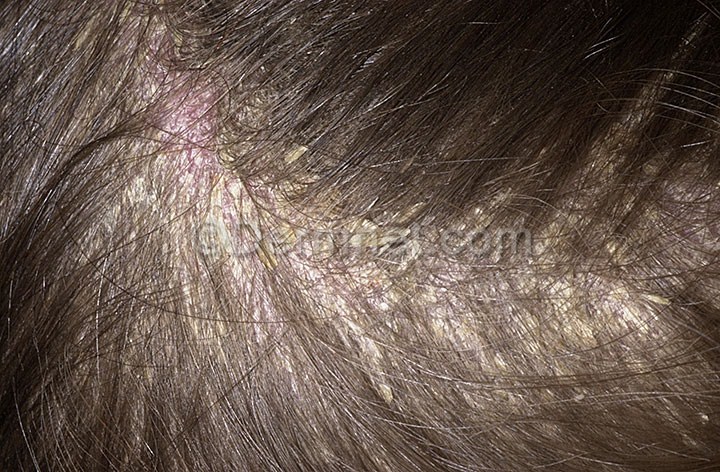
Disease: Psoriasis pictures Lichen Planus and related diseases